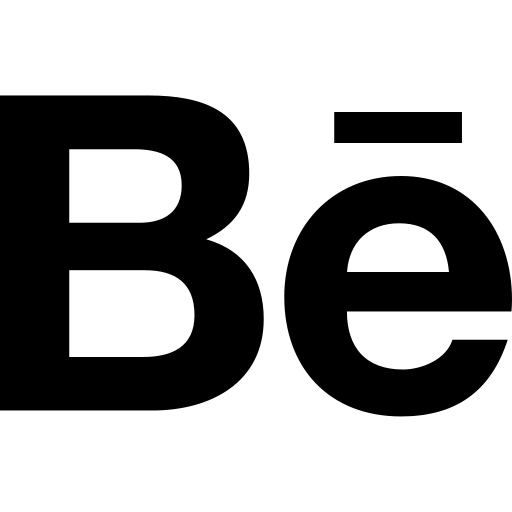
Tags: icon, FontAwesome, fa-icon, brand, behance